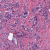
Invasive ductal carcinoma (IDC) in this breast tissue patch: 1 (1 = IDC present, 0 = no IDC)